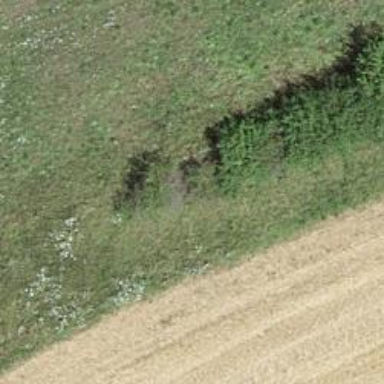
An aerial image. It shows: Hedge acting as barrier.